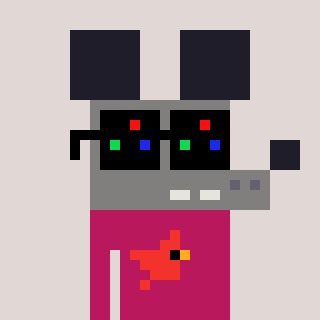
a pixel art character with square black sunglasses, a mouse-shaped head and a darkpink-colored body on a warm background